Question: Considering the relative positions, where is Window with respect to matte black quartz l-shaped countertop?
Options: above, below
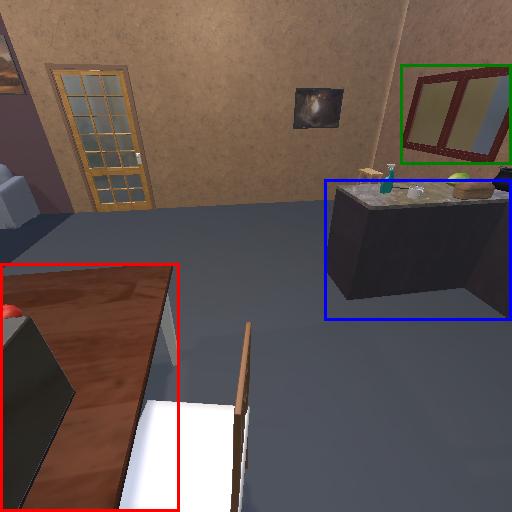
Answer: above